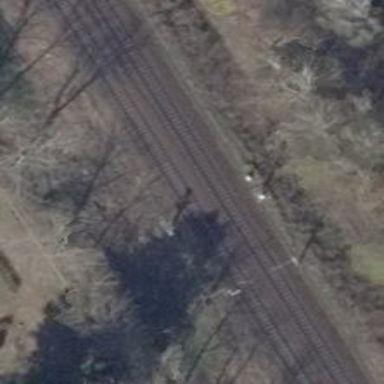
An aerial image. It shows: Railway signal.